Question: If you want to print arbitrary pages on windows/office you can define it like in the picture:

So, this will print pages: '1,2,3,6,7,8'
Now, I'm trying to do same thing using Regex
'''
<?php
$str = "1-4,6,7,8";
preg_match('/((\d+-\d+)|(\d+)),((\d+-\d+)|(\d+))/',$str,$out);
print_r($out);
?>
'''
and it prints
'''
Array ( [0] => 1-4,6 [1] => 1-4 [2] => 1-4 [3] => [4] => 6 [5] => [6] => 6 )
'''
but I want to is the following
'''
Array ( [0] => 1-4 [1] => 6, [2] => 7, [3] => 7 )
'''
How can I do this?
Here is the <URL>
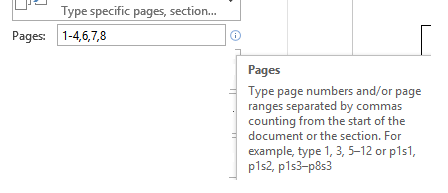
Answer: Use this:
'''
$str = "1-4,6,7,8";
preg_match_all('/(\d+(?:-\d+)?),?/', $str, $out);
print_r($out);
'''
'''
Array
(
[0] => Array
(
[0] => 1-4,
[1] => 6,
[2] => 7,
[3] => 8
)
[1] => Array
(
[0] => 1-4
[1] => 6
[2] => 7
[3] => 8
)
)
'''